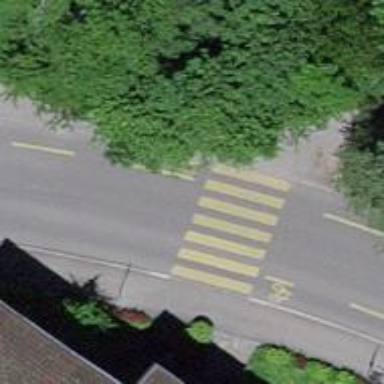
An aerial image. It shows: Marked road crossing.